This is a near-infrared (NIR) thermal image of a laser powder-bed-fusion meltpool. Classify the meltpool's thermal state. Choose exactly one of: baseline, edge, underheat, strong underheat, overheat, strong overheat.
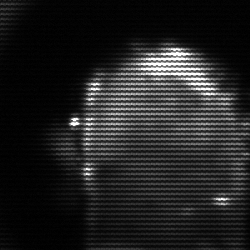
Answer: baseline